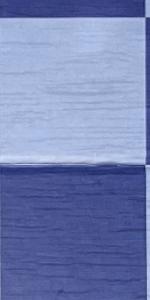
Label: Empty